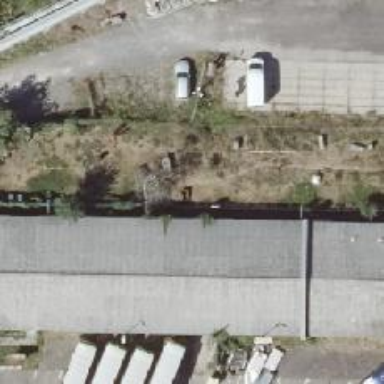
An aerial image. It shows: Abandoned railway with historical significance.